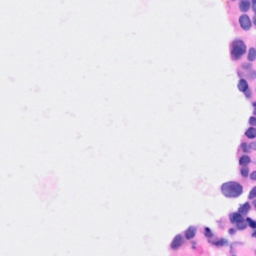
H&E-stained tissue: Breast